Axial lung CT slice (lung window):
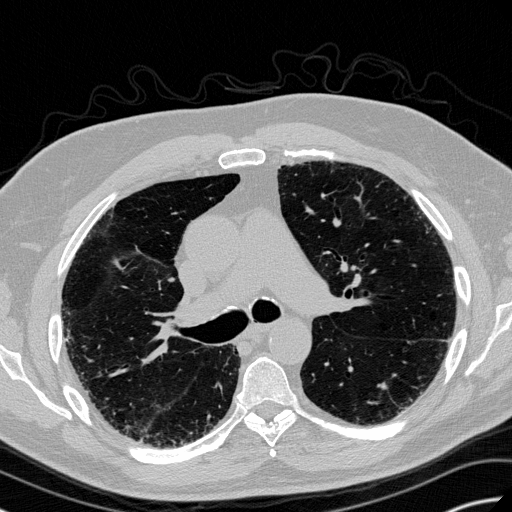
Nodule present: no